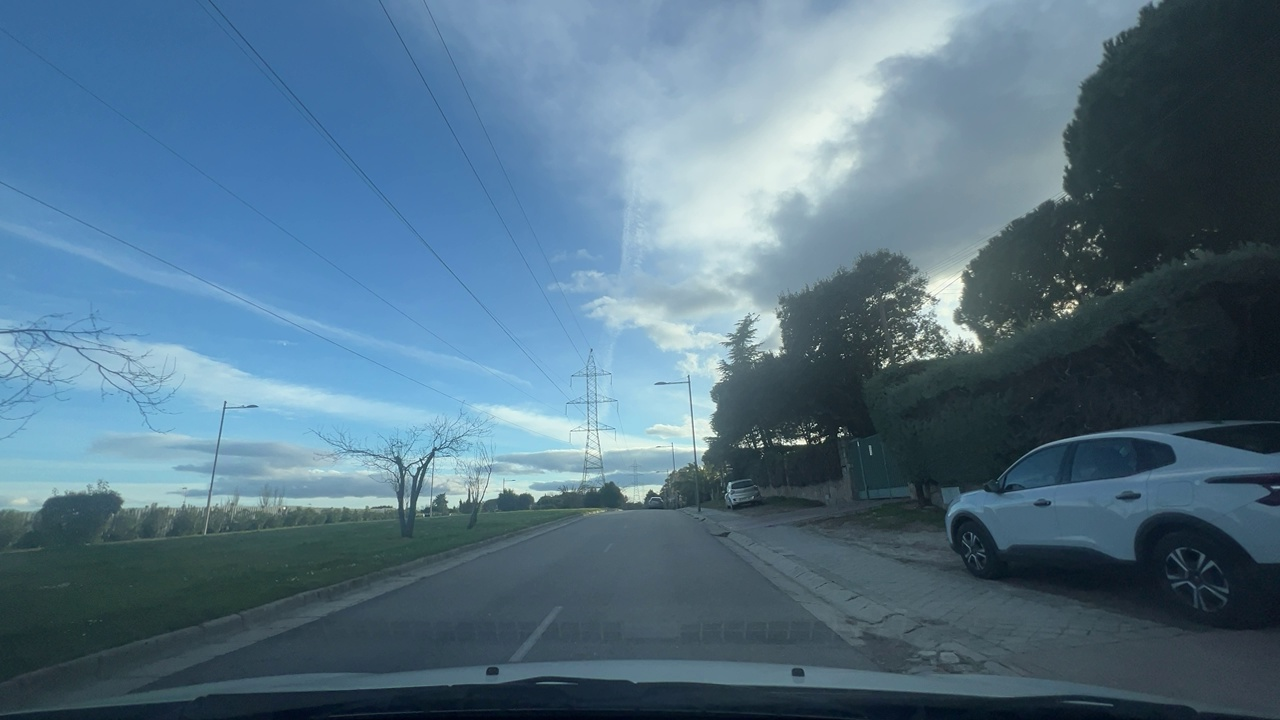
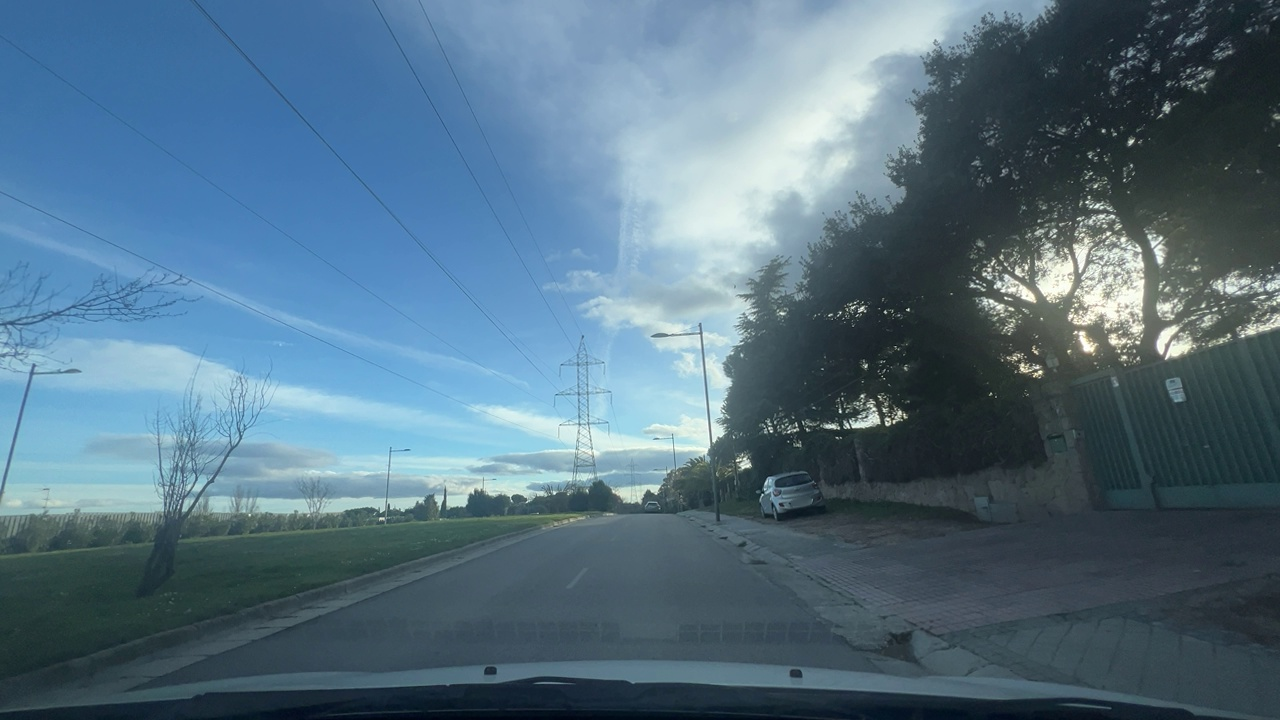
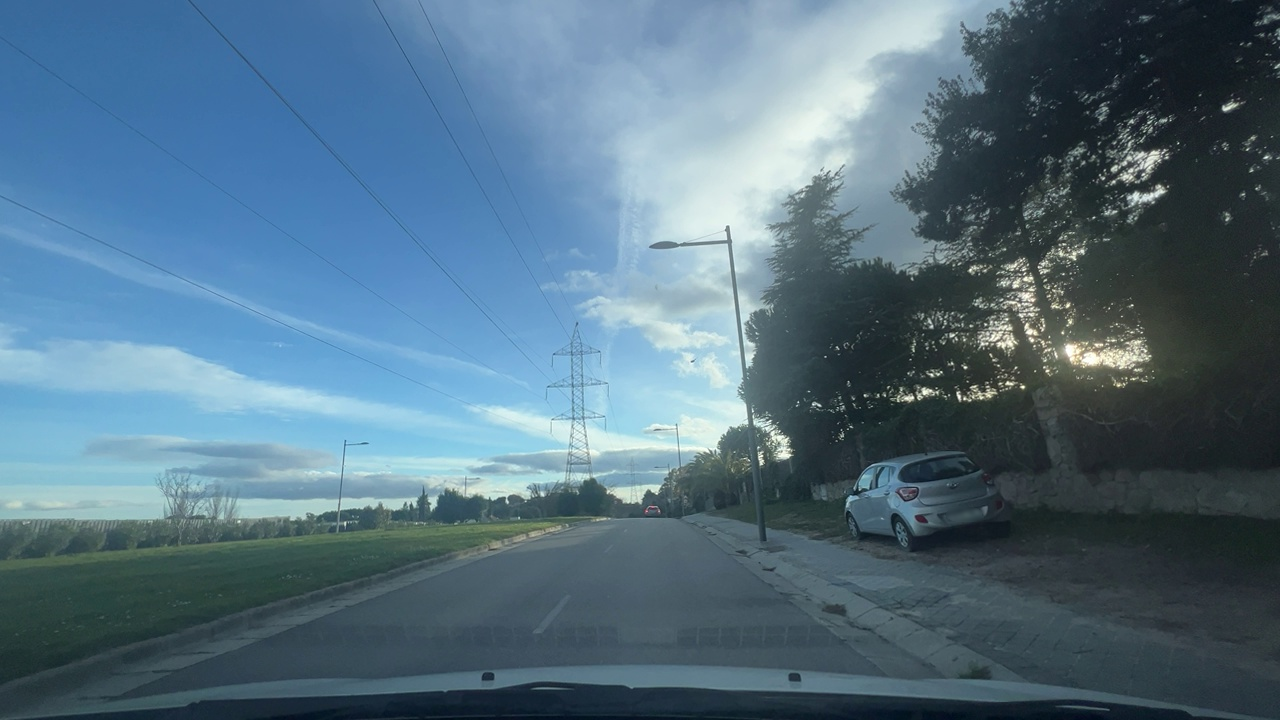
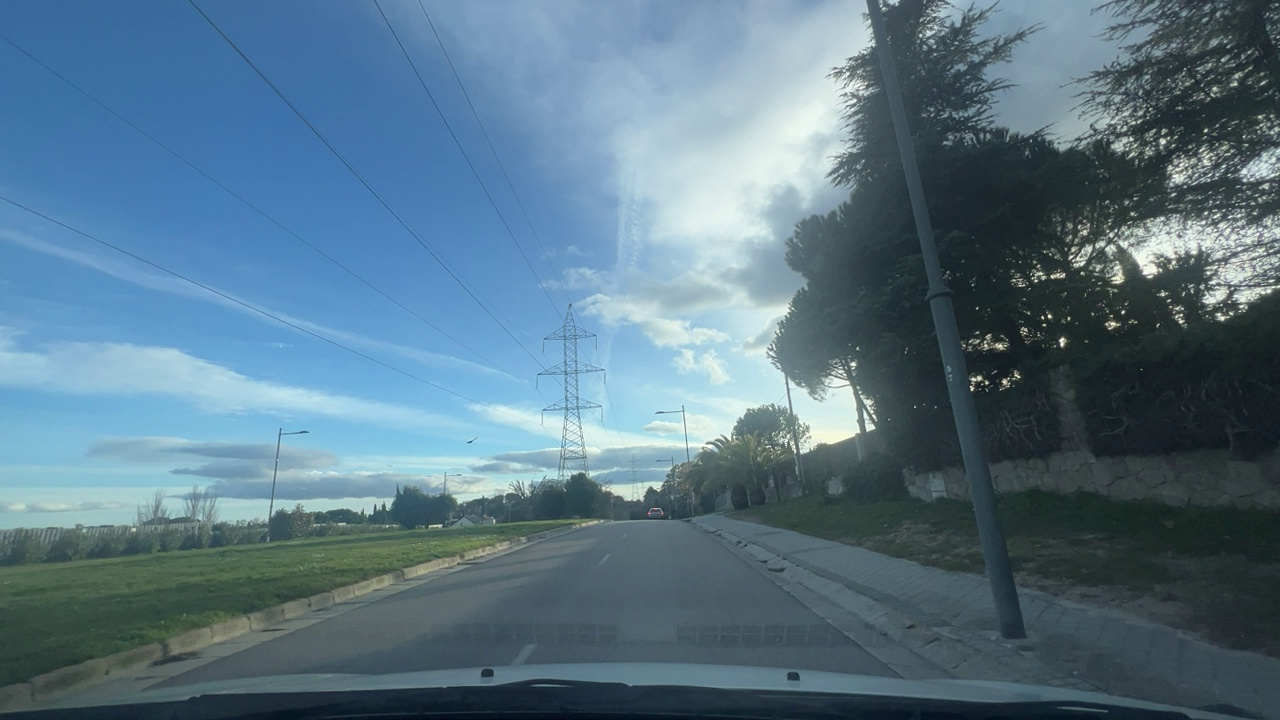
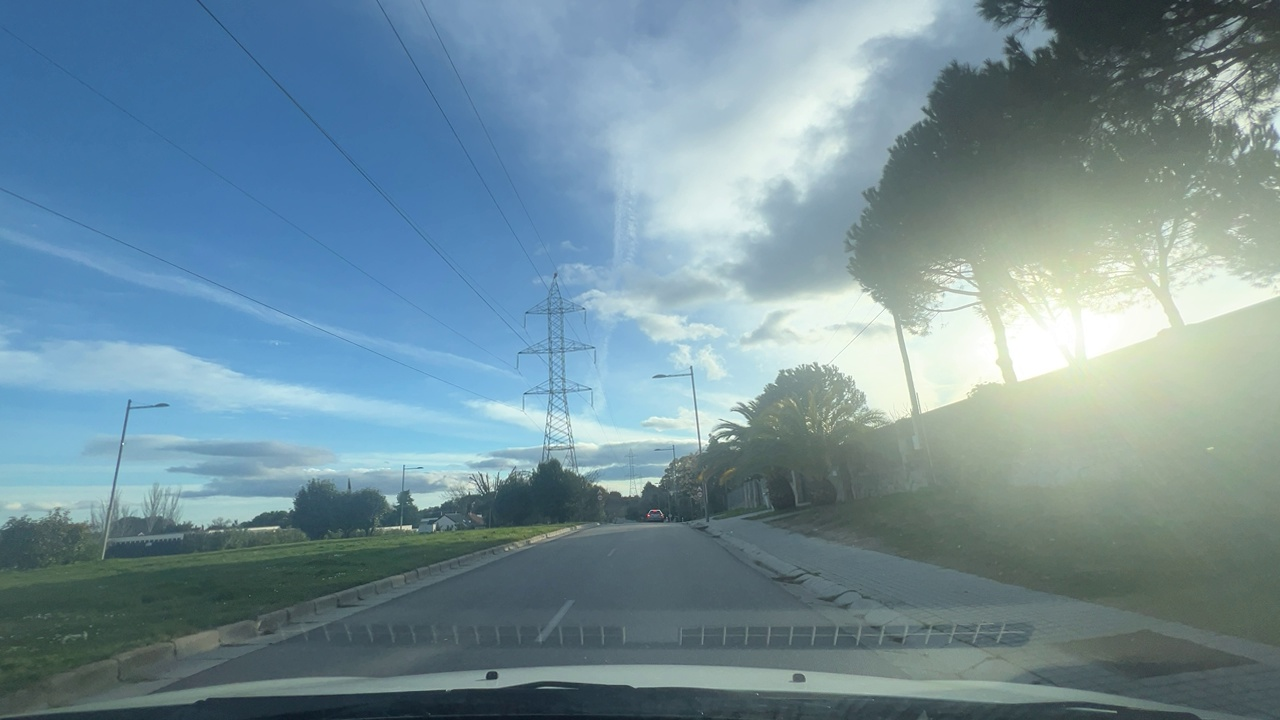
Situation: empty
Question: Are speed bumps, crosswalks, or construction-related obstacles present in the ego lane?
Answer: No
Reasoning: There are no relevant objects visible ahead

Situation: empty
Question: Do you observe any red traffic light regulating the ego lane?
Answer: No
Reasoning: There are no traffic lights visible ahead

Situation: empty
Question: Is the ego vehicle positioned in a dedicated right-turn lane before the traffic light?
Answer: No
Reasoning: There are no traffic lights visible ahead

Situation: empty
Question: Is the ego vehicle positioned in a dedicated left-turn lane before the traffic light?
Answer: No
Reasoning: There are no traffic lights visible ahead